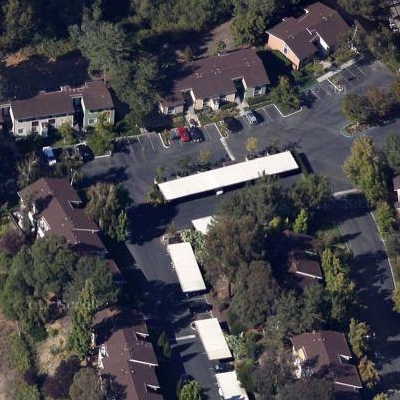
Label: Resident